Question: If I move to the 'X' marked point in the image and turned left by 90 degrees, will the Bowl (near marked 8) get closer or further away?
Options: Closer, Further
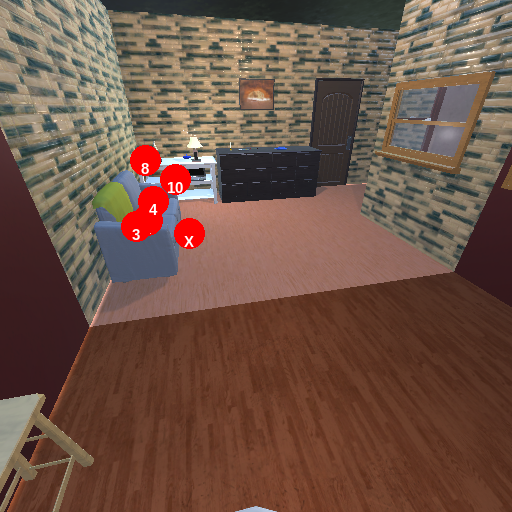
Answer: Closer